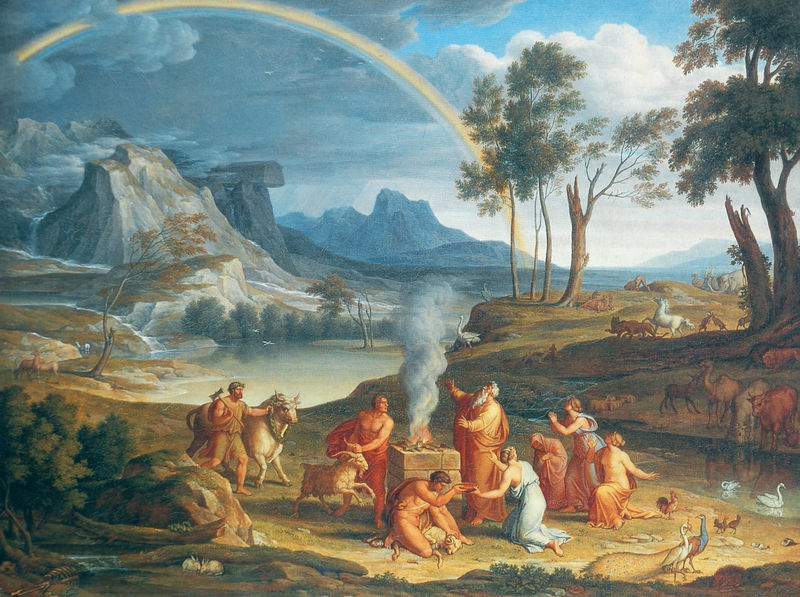
Titel: Landschaft mit dem Dankopfer Noahs
Künstler: Joseph Anton Koch
Standort: Frankfurt am Main
Institution: Städelsches Kunstinstitut.
Schlagwörter: baum, berg, felsen, feuer, gemälde, gott, gruppe, himmel, meer, wasser, wolken, bäume, fluss, frauen, landschaft, menschen, see, männer, tier, tiere, wiese, wolke, bart, bibel, historie, schale, stein, steine, feld, strauch, wind, busch, büsche, qualm, rauch, sträucher, tal, pferd, pferde, hasen, schwan, bogen, berge, fels, gebirge, kuh, rind, barbe, homme, regen, lamm, schaf, schlachten, moses, knien, pfau, beten, gebet, schimmel, altar, halbrund, lac, christlich, religiös, poussin, drapé, isaak, opfer, überschwemmung, femme, beil, prière, bock, ochse, stier, romantisme, ziegenbock, ziege, arbre, ciel, paysage, peinture, sohn, cheval, chevaux, bitten, eau, montagne, riviere, paare, kain, couple, enfant, kamel, regenbogen, arc, arche, nuage, huile, widder, prisma, noa, noah, storch, arc en ciel, mythologie, oiseau, abraham, vache, animaux, taureau, oiseaux, feu, pfaue, pfauen, brandopfer, opferaltar, dieu, dieux, ancien testament, animal, autel, bible, bouc, chevre, cygne, fumee, isaac, noe, noeh, opfern, paon, sacrifice, sündenbock, table de communion, veau, grill, scene, famille, zeus, sexe, versprechen, lapin, etang, agneau, mont, offrande, mythe, fantastique, vieil homme, mouton, ruisseau, brebis, noha, boeuf, oracle, licorne, campement, barbecue, lapins, païen, feux, bélier, abrl, fumé, buché